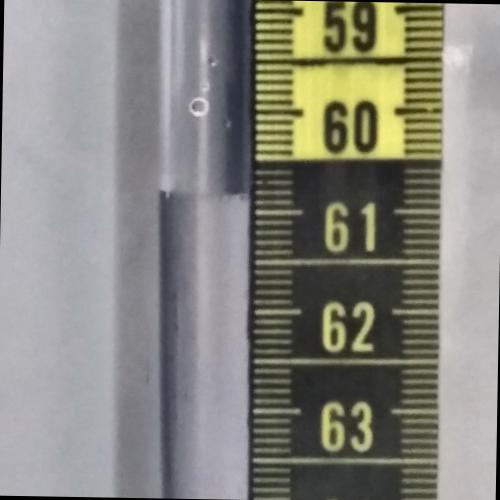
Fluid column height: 60.8 cm